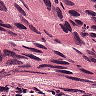
Metastatic tissue present: yes